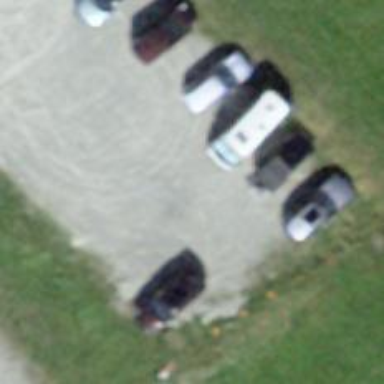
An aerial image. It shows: Parking aisle with fine gravel surface.